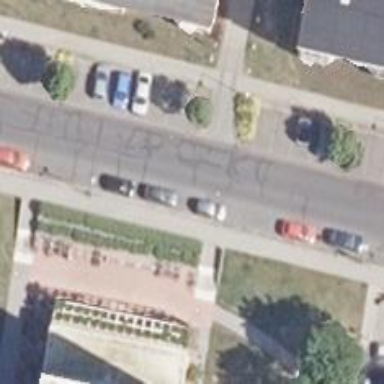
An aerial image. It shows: Concrete alleyway designated as service road.